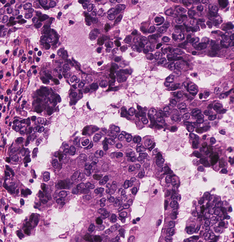
Tumor epithelial tissue: yes
Tumor-associated stroma tissue: yes
Normal tissue: no